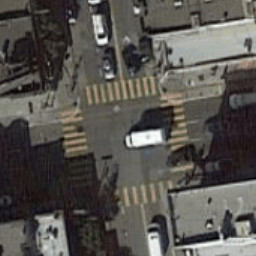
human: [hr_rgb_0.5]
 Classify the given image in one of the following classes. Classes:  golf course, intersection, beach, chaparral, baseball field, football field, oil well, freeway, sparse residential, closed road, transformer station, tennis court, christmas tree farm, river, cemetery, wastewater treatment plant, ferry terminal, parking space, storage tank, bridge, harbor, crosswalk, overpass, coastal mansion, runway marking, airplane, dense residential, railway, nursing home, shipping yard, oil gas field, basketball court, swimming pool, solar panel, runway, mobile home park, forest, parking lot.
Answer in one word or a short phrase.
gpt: crosswalk